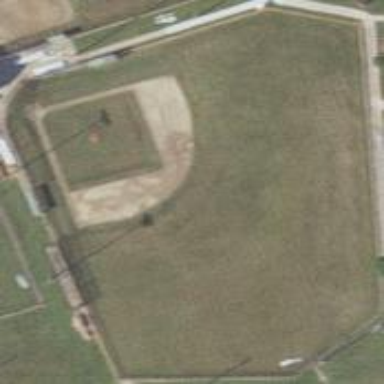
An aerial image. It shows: Baseball pitch for leisure land.